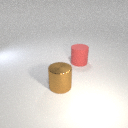
large red rubber cylinder to the right of large brown metal cylinder